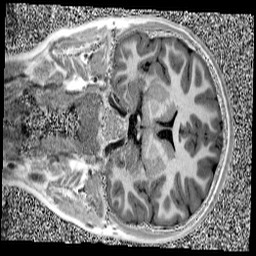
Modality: UNIT1
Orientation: coronal
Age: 12
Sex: male
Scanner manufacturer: siemens
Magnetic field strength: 3 T
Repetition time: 4 s
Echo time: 0.00299 s